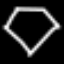
Label: diamond